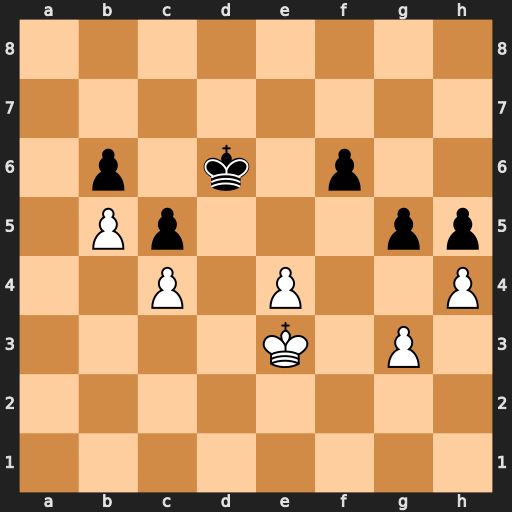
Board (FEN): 8/8/1p1k1p2/1Pp3pp/2P1P2P/4K1P1/8/8
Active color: w
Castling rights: -
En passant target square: -
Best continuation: g4 hxg4 h5